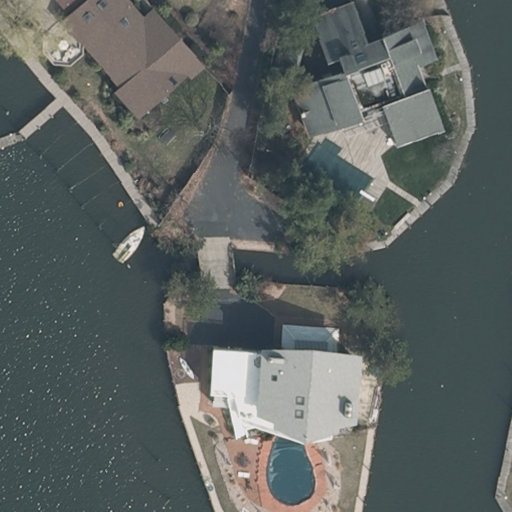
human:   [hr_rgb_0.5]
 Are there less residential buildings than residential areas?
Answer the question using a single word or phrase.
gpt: no

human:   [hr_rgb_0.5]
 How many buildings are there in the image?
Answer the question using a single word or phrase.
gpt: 4

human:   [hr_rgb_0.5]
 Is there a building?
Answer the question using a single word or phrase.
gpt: yes

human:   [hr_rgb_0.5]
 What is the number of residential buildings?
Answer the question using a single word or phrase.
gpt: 3

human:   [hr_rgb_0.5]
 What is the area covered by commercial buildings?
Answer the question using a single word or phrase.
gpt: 0m2

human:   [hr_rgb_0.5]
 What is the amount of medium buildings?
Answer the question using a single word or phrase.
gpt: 1

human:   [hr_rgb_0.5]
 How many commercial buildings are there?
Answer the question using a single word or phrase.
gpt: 0

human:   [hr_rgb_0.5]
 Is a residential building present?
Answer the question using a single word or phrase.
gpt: yes

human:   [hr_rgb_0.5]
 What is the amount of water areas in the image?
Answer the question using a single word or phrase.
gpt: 1

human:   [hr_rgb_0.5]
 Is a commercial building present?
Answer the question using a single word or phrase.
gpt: no

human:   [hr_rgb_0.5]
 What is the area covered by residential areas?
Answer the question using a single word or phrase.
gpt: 10595m2

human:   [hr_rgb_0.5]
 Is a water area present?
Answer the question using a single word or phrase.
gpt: yes

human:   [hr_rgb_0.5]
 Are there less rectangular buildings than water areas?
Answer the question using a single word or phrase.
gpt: no

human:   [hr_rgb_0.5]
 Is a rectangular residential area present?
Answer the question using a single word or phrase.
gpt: yes

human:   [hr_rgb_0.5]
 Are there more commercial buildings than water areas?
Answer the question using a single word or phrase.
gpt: no

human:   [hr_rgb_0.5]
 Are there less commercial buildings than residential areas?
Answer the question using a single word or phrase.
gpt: yes

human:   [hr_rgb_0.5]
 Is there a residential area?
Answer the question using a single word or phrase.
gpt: yes

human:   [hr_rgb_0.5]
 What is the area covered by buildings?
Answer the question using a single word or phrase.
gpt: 1572m2

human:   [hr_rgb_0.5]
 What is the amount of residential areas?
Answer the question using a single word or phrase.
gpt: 1

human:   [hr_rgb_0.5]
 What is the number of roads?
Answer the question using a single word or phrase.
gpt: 0

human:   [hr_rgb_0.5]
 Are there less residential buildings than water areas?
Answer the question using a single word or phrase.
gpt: no

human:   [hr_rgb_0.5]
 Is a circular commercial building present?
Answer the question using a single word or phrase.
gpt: no

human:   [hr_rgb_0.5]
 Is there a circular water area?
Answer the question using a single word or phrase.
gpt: no

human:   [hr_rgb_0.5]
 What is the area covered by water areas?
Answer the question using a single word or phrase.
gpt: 1328m2

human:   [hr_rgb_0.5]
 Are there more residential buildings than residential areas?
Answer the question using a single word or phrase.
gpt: yes

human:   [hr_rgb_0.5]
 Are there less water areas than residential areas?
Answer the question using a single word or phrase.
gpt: no

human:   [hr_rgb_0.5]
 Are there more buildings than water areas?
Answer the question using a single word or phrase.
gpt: yes

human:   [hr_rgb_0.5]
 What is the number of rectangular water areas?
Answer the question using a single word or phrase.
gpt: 1

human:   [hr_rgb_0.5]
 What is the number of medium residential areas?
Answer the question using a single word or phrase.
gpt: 0

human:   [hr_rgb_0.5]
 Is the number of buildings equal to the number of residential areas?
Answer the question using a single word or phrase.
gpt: no

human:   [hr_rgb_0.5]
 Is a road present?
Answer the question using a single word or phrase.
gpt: no

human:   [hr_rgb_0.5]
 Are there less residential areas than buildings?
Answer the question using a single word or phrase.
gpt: yes

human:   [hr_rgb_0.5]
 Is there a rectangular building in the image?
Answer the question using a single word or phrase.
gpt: yes

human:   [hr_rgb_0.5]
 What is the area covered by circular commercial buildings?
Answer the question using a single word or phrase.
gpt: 0m2

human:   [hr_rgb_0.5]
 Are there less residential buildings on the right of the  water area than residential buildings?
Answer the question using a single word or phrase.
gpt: yes

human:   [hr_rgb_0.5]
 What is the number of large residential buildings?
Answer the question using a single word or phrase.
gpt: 2

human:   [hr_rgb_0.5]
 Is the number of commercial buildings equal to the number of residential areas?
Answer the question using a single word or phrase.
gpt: no

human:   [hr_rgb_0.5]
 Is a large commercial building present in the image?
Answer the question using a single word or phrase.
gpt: no

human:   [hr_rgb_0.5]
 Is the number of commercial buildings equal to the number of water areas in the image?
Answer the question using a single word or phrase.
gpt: no

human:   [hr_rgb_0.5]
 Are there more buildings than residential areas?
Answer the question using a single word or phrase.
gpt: yes

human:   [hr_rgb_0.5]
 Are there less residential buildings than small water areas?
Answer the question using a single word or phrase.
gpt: no

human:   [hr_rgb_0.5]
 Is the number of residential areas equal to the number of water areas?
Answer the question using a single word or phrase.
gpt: yes

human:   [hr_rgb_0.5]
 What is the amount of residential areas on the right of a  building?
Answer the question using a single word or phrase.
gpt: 1

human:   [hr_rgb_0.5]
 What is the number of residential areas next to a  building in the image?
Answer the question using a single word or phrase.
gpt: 1

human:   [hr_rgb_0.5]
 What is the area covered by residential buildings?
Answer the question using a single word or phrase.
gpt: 1543m2

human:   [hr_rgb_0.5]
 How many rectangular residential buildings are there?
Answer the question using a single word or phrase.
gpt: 0

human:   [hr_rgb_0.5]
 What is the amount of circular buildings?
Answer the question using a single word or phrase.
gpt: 0

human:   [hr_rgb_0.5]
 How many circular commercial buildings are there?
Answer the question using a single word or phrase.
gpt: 0

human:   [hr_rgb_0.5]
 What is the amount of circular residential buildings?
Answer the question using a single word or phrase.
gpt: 0

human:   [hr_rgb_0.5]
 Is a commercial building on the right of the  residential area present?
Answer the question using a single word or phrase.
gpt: no

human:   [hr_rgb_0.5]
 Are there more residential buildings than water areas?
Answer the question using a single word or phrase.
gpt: yes

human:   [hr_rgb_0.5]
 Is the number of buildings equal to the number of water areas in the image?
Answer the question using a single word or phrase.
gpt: no

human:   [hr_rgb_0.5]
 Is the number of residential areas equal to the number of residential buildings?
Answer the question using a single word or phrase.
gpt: no

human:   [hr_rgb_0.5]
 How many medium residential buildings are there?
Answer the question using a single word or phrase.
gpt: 1

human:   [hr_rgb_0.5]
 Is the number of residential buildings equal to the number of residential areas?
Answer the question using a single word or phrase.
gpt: no

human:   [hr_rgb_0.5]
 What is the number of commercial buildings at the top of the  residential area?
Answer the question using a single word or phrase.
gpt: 0

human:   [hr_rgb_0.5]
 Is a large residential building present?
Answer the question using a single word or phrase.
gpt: yes

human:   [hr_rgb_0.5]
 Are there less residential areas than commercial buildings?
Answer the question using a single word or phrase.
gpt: no

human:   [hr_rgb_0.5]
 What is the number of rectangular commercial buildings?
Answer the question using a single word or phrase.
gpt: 0

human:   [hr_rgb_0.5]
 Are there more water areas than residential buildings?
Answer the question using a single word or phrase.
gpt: no

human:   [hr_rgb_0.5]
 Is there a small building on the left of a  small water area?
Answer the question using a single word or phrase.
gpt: no

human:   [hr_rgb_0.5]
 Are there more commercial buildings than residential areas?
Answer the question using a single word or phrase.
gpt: no

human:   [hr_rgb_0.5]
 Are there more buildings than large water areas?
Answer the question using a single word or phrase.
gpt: yes

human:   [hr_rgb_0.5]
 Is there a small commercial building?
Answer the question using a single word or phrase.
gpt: no